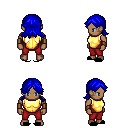
a pixel art fantasy rpg character, male body template, human, dark skin, gold chest armor, red pants, blue loose hair, leather bracers, black slippers, four views (front, back, left, right), 2x2 character sprite sheet, small pixel art, hard edges, no anti-aliasing